【题型】选择题　【知识点】平面几何　【难度】hard
如图，在圆的内接四边形$ABCD$中，$AB=2$，$BC=6$，$CD=DA=4$，下列说法正确的是（ \quad ）

\begin{tabular}{@{}p{6cm}l}
A. $\angle C=\frac{\pi}{3}$ & B. $\overrightarrow{CD} \cdot \overrightarrow{BC}=12$ \\
C. $BD=2\sqrt{6}$ & D. 四边形$ABCD$的面积为$8\sqrt{3}$
\end{tabular}
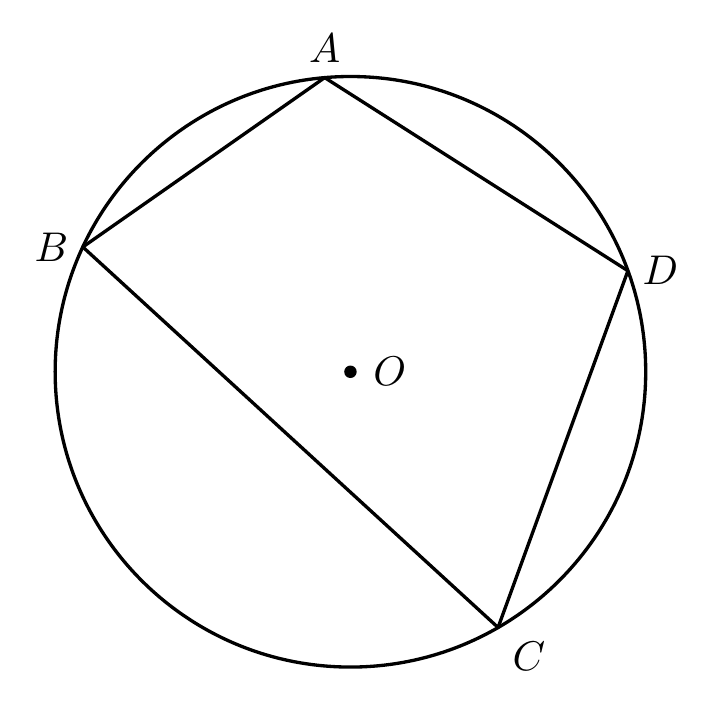
【解答】
【答案】$AD$

【分析】分别在$\triangle ABD$、$\triangle BCD$中运用余弦定理，算出$BD^2=AB^2+AD^2-2AB \cdot AD \cos A=BC^2+CD^2-2BC \cdot CD \cos C$，结合$\cos A = -\cos C$，代入数据求出$\cos C = \frac{1}{2}$，可判断A项的正误；根据平面向量数量积的定义与性质，求出$\overrightarrow{CD} \cdot \overrightarrow{BC} = -\overrightarrow{CD} \cdot \overrightarrow{CB} = -12$，从而判断出B项的正误；在$\triangle BCD$中运用余弦定理求出$BD$长，可判断出C项的正误； \\
运用三角形的面积公式，求出$S_{\triangle ABD}$、$S_{\triangle BCD}$，进而算出四边形$ABCD$的面积，可判断出D项的正误.

【解答】解：连接$BD$，根据余弦定理，可得$\triangle ABD$中，$BD^2=AB^2+AD^2-2AB \cdot AD \cos A$， \\
同理，在$\triangle BCD$中，$BD^2=BC^2+CD^2-2BC \cdot CD \cos C$， \\
所以$AB^2+AD^2-2AB \cdot AD \cos A=BC^2+CD^2-2BC \cdot CD \cos C$，即$4+16-16\cos A = 36+16-48\cos C$， \\
根据四边形$ABCD$内接于圆，可得$A+C=\pi$，$\cos A = -\cos C$， \\
所以$4+16+16\cos C = 36+16-48\cos C$，解得$\cos C = \frac{1}{2}$，结合$C \in (0, \pi)$，可得$C = \frac{\pi}{3}$，故A项正确；  \\
根据$\overrightarrow{CD} \cdot \overrightarrow{CB} = |\overrightarrow{CD}| \cdot |\overrightarrow{CB}| \cos C = 4 \times 6 \times \frac{1}{2} = 12$， \\
可得$\overrightarrow{CD} \cdot \overrightarrow{BC} = -\overrightarrow{CD} \cdot \overrightarrow{CB} = -12$，所以B项不正确；\\
由A项的分析，可得$BD^2 = BC^2+CD^2-2BC \cdot CD \cos C = 36+16-2 \times 6 \times 4 \cos C = 28$， \\
所以$BD = \sqrt{28} = 2\sqrt{7}$，可知C项不正确； \\
由A项的分析，可知$C = \frac{\pi}{3}$，$A = \pi - C = \frac{2\pi}{3}$， \\
根据三角形的面积公式，可得$S_{\triangle ABD} = \frac{1}{2} AB \cdot AD \sin A = \frac{1}{2} \times 2 \times 4 \times \frac{\sqrt{3}}{2} = 2\sqrt{3}$， \\
$S_{\triangle BCD} = \frac{1}{2} BC \cdot CD \sin C = \frac{1}{2} \times 6 \times 4 \times \frac{\sqrt{3}}{2} = 6\sqrt{3}$， \\
所以四边形$ABCD$的面积$S = S_{\triangle ABD} + S_{\triangle BCD} = 8\sqrt{3}$，可知D项正确.

故选：$AD$.

【点评】本题主要考查正弦定理与余弦定理、三角形的面积公式、平面向量数量积的定义与性质等知识，考查了计算能力、逻辑推理能力，属于中档题.
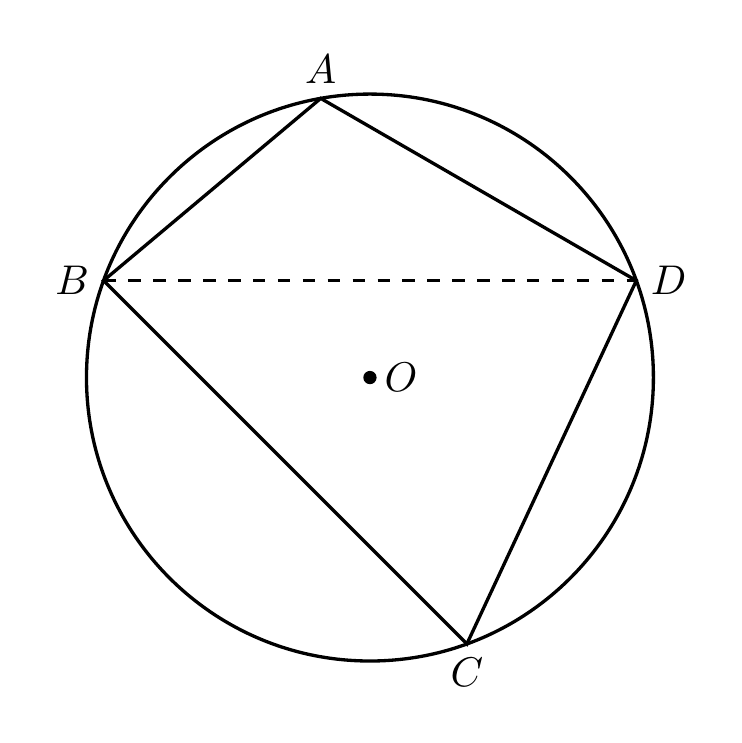